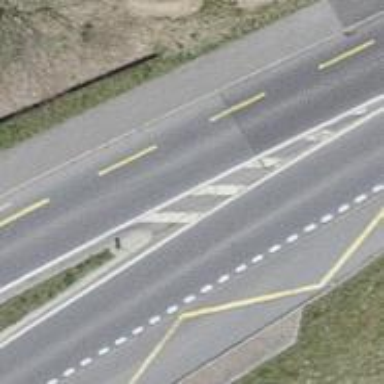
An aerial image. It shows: Bus stop with designated stop position for public transport.